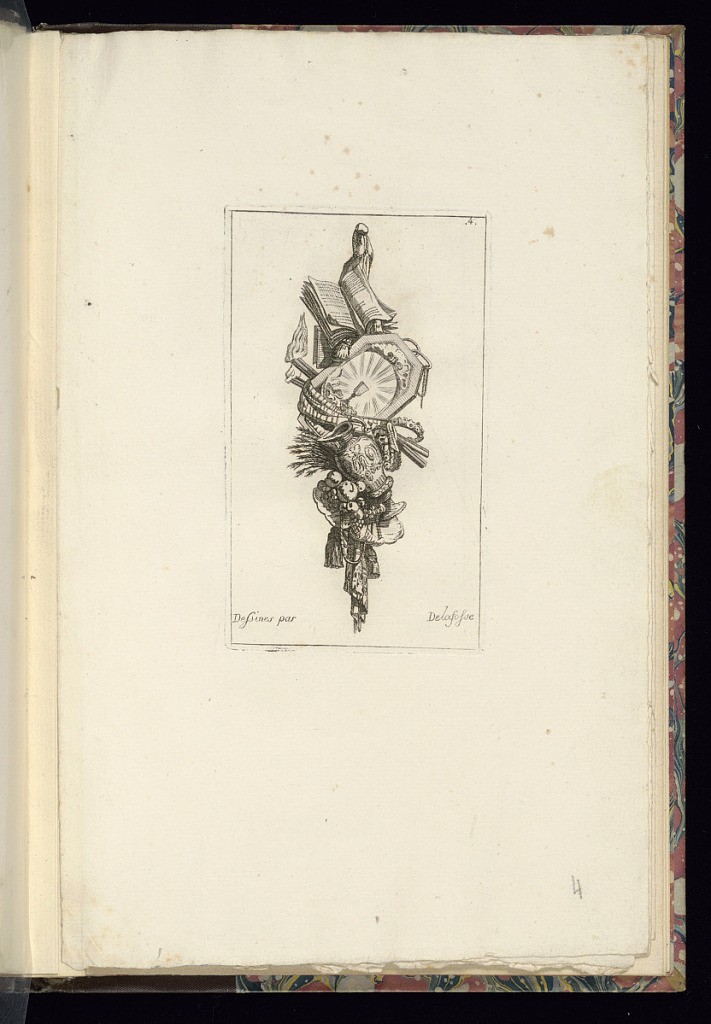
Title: Trophy Design
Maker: Jean-Charles Delafosse, French, 1734 – 1789
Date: late 18th century
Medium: Etching on laid paper
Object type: Print
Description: Design for an ornamental hanging trophy. A copy after one of the trophies in the print titled ‘Attributs D'Eglise (Attributes of the Church), published ca. 1771-1775 by Jean-François Daumont, engraved by Pierre François Tardieu, after Jean Charles Delafosse. Trophy depicting objects associated with the church and liturgy, including books, ewer, fruit, wheat, chalice on a plaque, flaming candles, wheat, textiles, and flowers. The plate is numbered.